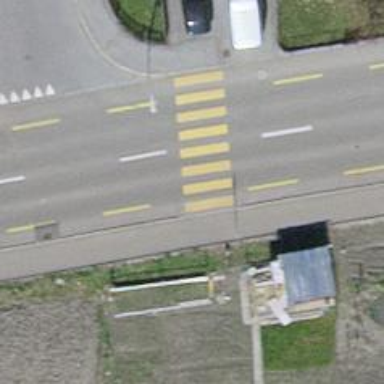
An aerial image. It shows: Uncontrolled zebra crossing on the road.